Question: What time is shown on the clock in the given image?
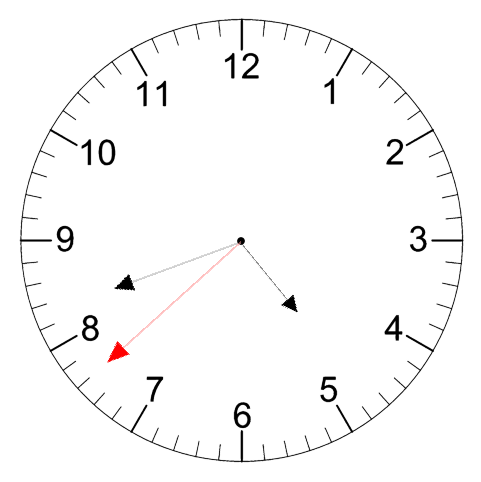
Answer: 04:41:38